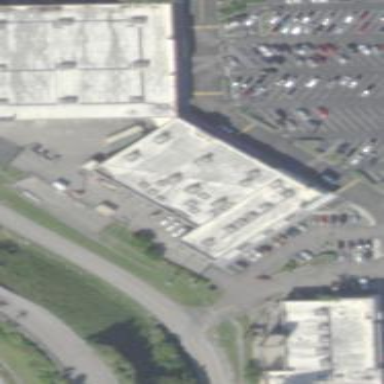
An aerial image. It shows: Building.